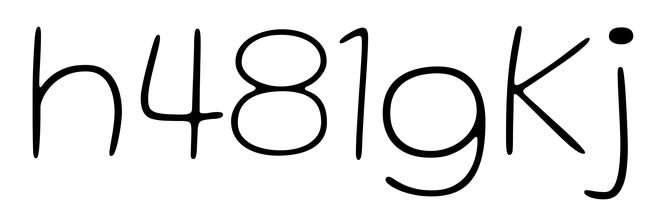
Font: Gluten_Thin